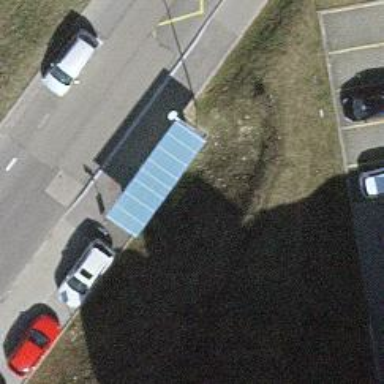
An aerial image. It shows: Bus stop with platform for public transport.